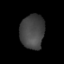
Tissue: lung
Cell type: Epithelial cells
Senescence score: 0.2025
Nuclear area (px): 812
Mean DAPI intensity: 68.49